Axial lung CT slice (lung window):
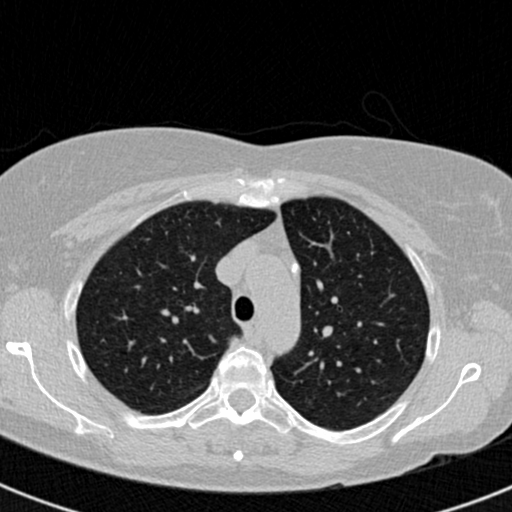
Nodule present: no